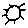
Label: sun